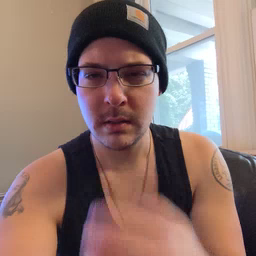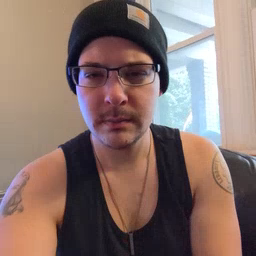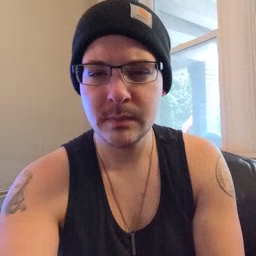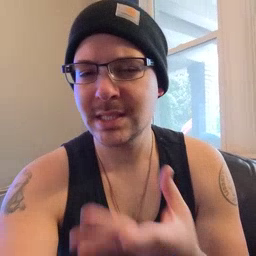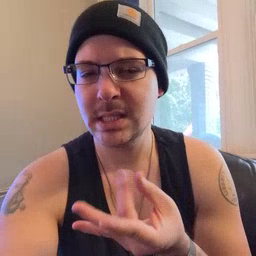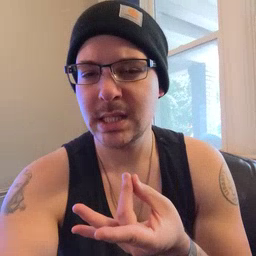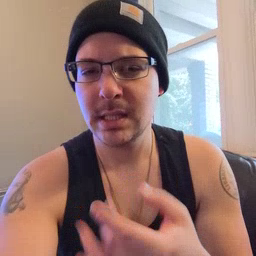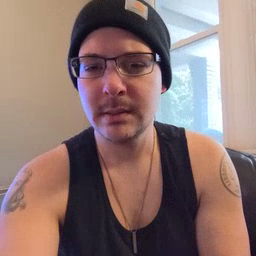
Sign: sticky